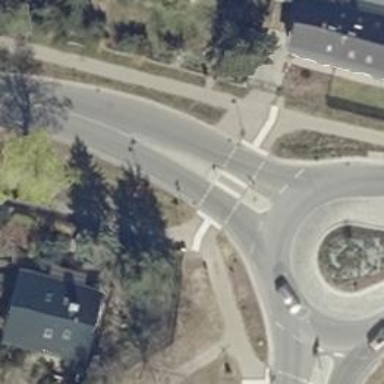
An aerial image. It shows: Uncontrolled footway crossing with pedestrian island.